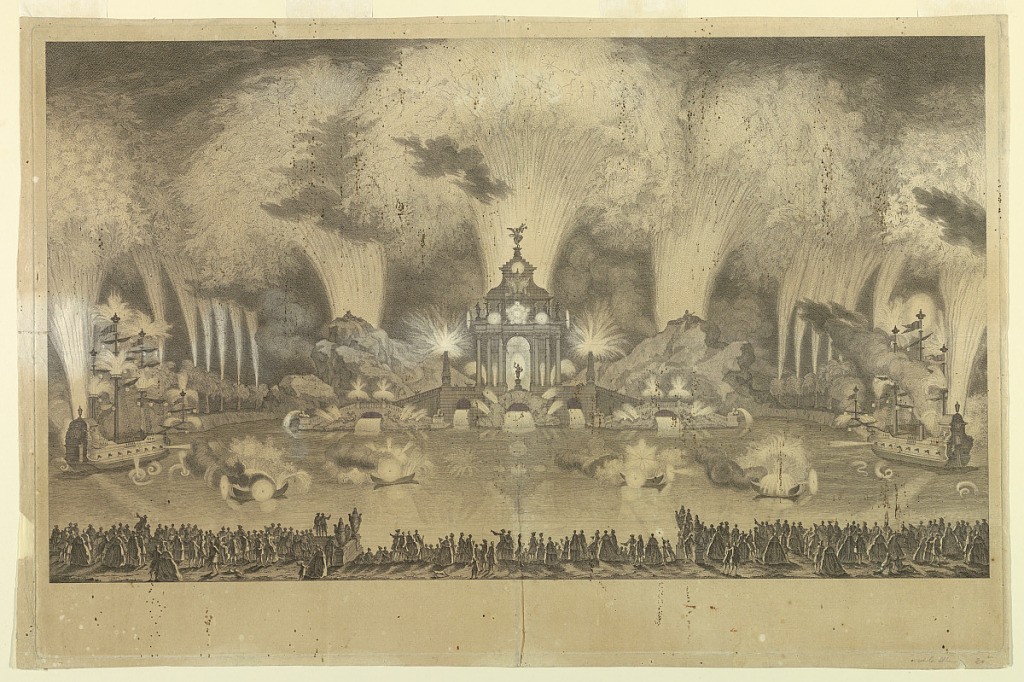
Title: Fireworks Festival Honoring a Marriage
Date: ca. 1750
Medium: Engraving on paper
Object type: Print
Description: Spectators look across a lake at a temple from which issue fireworks. Other fireworks gush forth from rocky masses to the side and from two mock warships in the middle distance. At top of the temple are the arms of the betrothed.